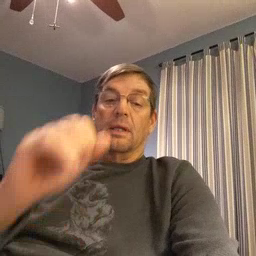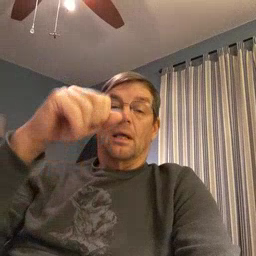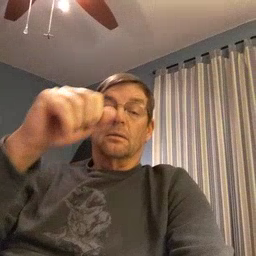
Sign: yes